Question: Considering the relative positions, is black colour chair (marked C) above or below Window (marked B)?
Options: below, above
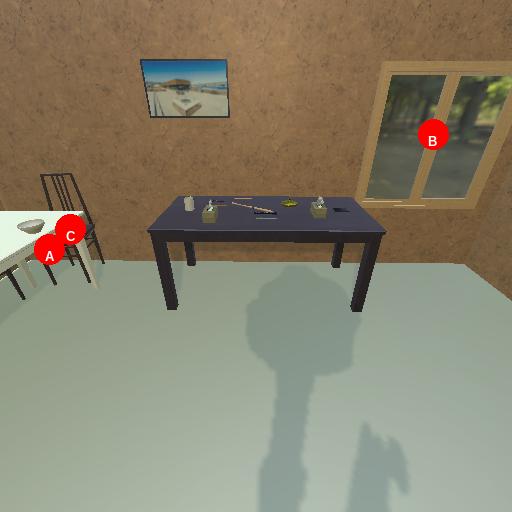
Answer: below